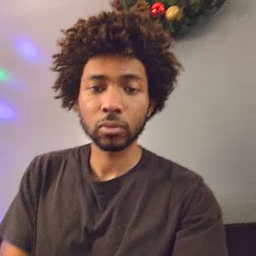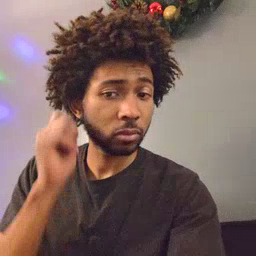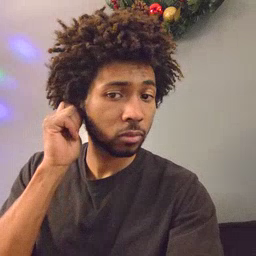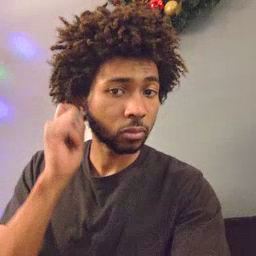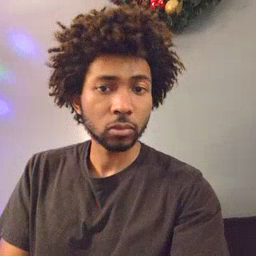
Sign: ear